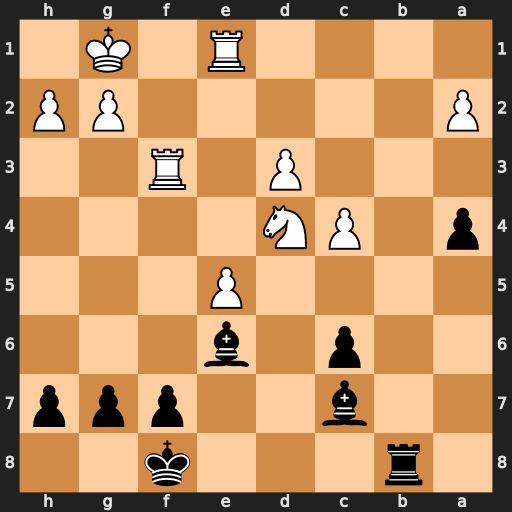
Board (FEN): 1r3k2/2b2ppp/2p1b3/4P3/p1PN4/3P1R2/P5PP/4R1K1
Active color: b
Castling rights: -
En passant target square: -
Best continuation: Bb6 Re4 Rd8 Rff4 g5 Kf1 gxf4 Nxe6+ fxe6